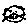
Label: cat